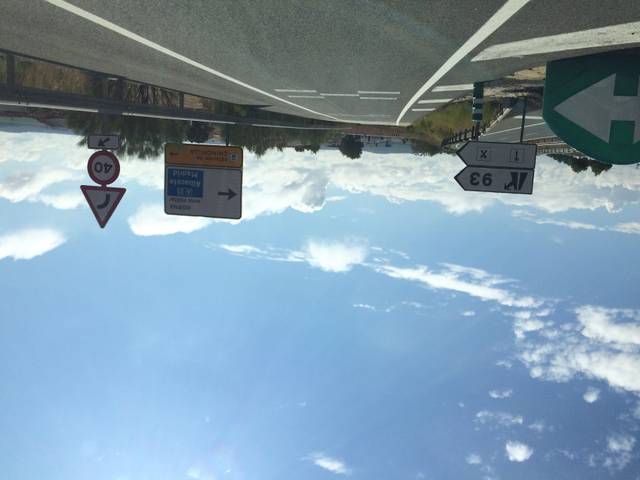
Region: Spain
Coordinates: 38.906, -1.696